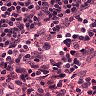
Metastatic tissue present: no